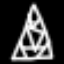
Label: The Eiffel Tower